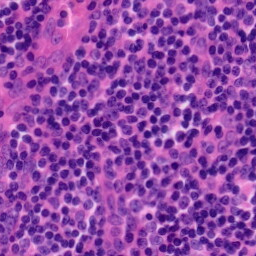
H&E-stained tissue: Tonsil